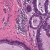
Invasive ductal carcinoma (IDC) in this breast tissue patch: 0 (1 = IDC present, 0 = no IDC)